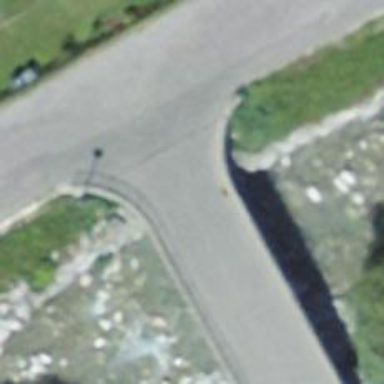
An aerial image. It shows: Unclassified road with asphalt surface.